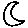
Label: moon